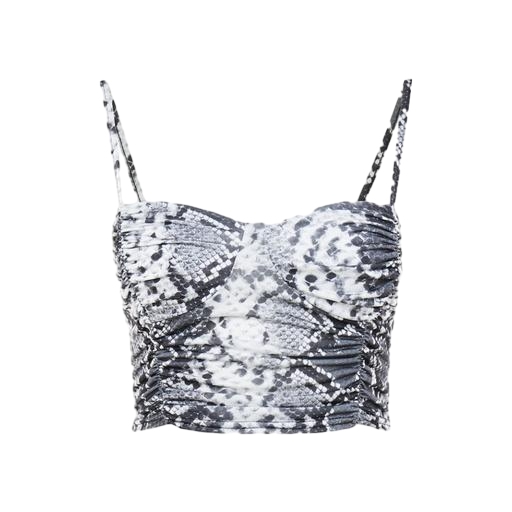
grey and white tank top, black python-print top, black printed bandeau top, white background